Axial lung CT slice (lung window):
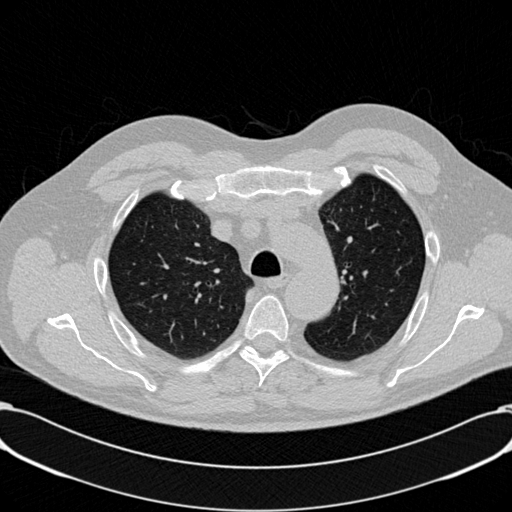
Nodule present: no